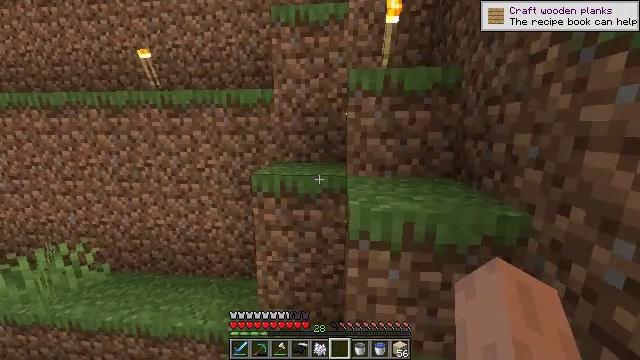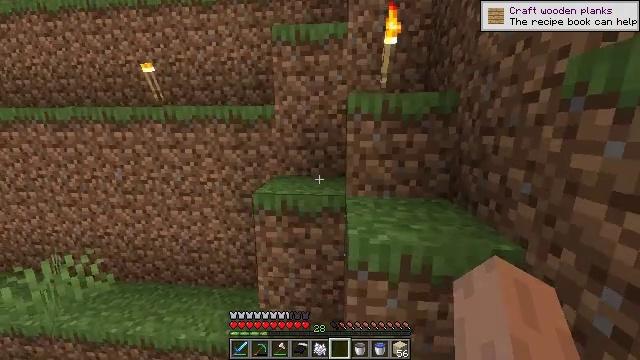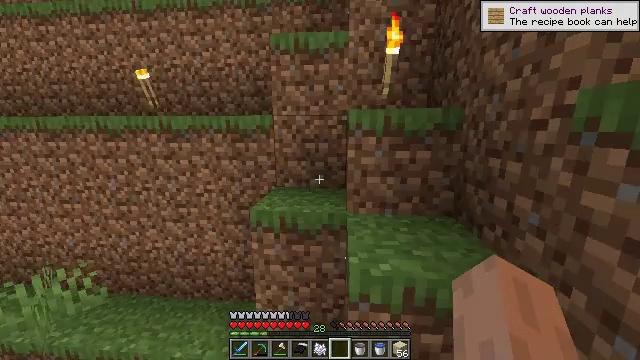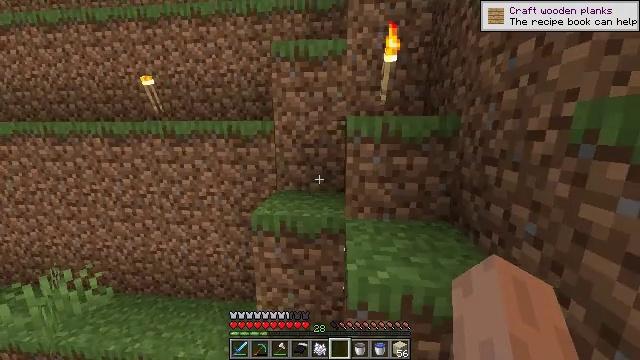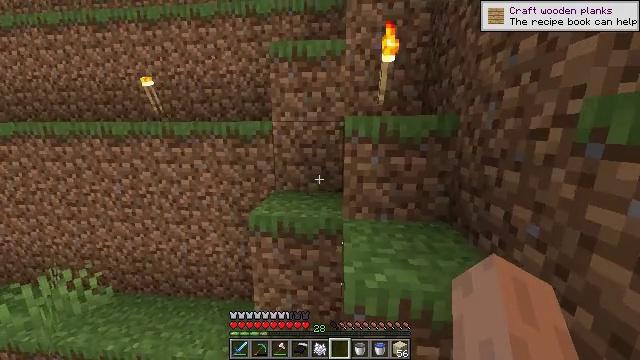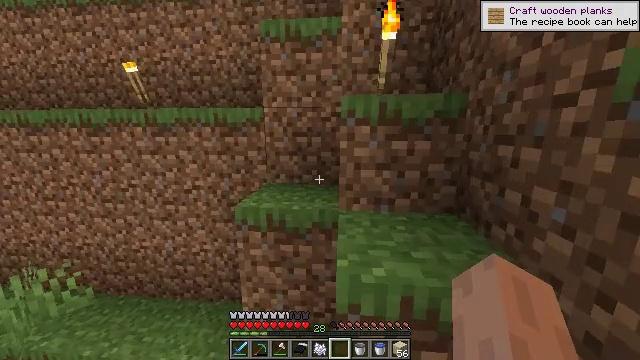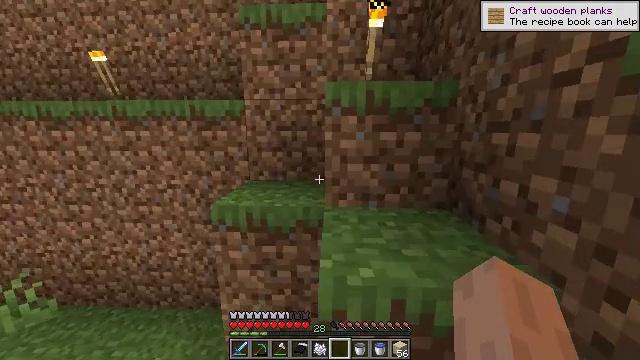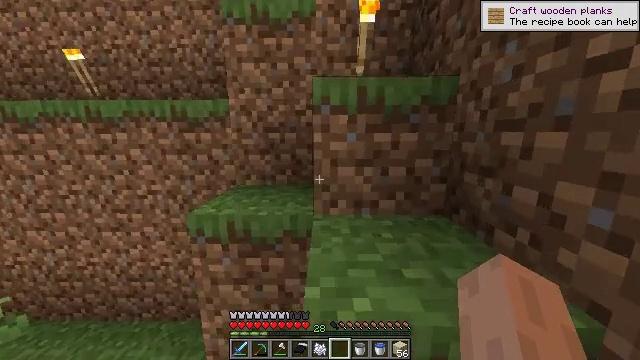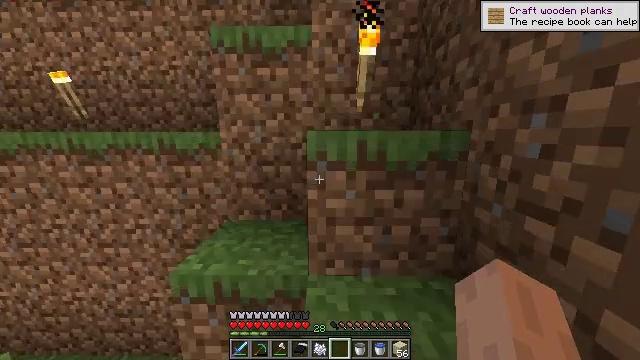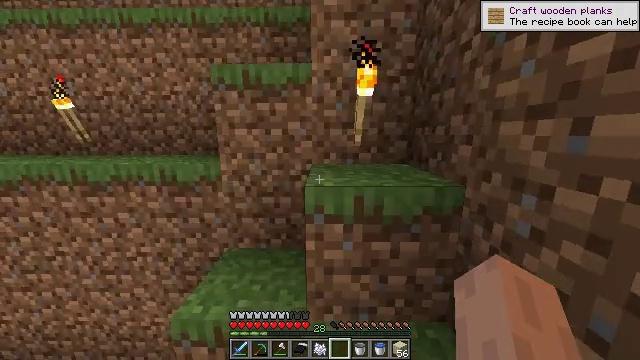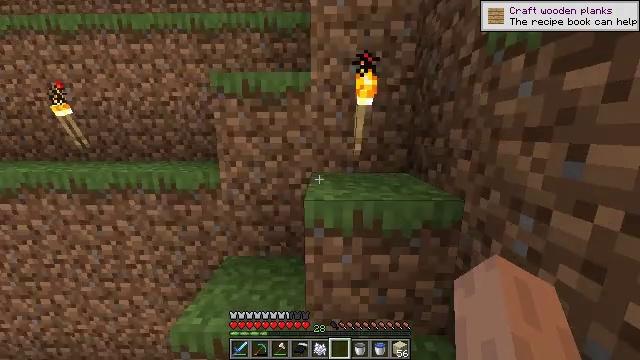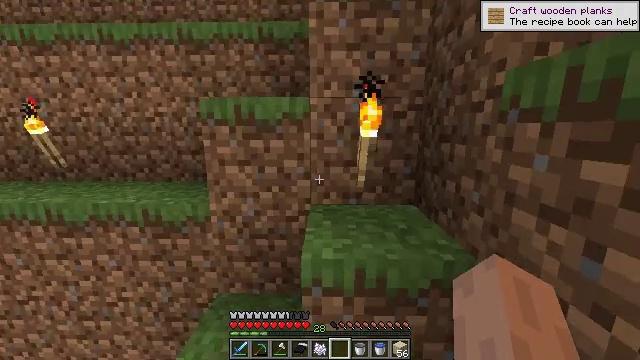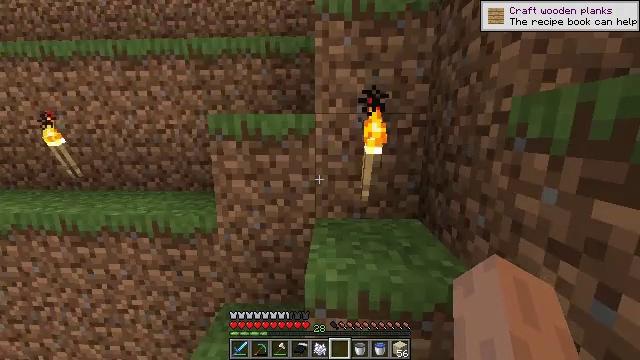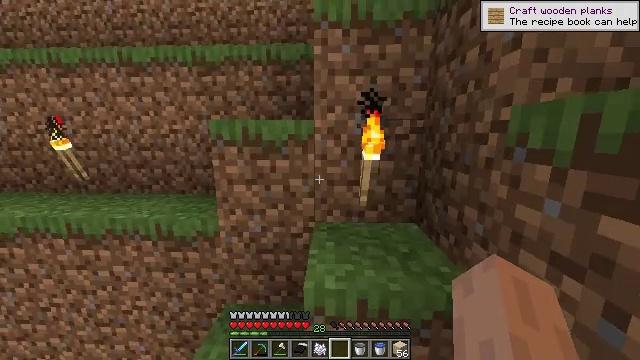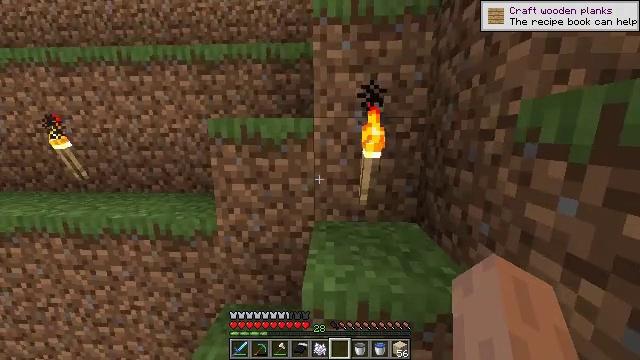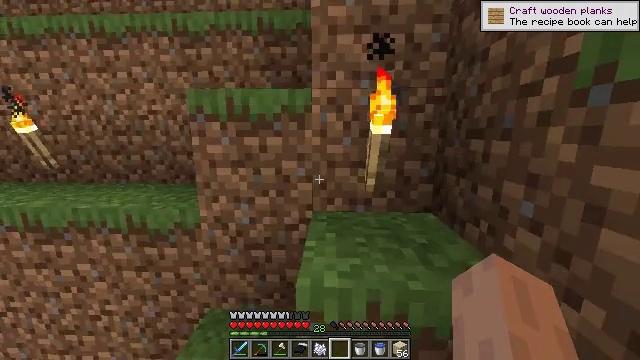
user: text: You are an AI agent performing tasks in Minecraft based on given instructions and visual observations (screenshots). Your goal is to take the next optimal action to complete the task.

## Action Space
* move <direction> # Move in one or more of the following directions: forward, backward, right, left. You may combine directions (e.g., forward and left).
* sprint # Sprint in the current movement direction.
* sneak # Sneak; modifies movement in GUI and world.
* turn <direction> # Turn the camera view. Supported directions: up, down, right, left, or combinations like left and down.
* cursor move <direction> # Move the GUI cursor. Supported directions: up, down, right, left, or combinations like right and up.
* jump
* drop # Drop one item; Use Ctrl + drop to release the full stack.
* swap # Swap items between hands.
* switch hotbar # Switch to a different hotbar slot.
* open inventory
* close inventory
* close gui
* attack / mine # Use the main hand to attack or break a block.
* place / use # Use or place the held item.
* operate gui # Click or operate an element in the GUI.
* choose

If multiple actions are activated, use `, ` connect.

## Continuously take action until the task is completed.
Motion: motion action
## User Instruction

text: Drop a bone meal.
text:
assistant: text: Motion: move forward, sprint, jump
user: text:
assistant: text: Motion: move forward, sprint, jump
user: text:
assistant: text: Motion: move forward and move right, sprint, jump
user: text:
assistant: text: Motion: move forward and move right, sprint, jump
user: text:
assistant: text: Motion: move forward and move right, sprint, jump
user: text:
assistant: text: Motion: move forward, sprint, turn right, jump
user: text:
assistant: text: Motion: move forward, sprint, turn right, jump
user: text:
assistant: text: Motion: move forward, sprint, jump
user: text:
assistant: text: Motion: move forward, sprint, jump
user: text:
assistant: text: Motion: move forward, sprint, jump
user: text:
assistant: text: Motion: move forward, sprint, jump
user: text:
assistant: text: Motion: move forward, sprint, turn left, jump
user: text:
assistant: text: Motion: move forward, sprint, jump
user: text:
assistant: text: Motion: move forward, sprint, jump
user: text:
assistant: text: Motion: move forward, sprint, jump
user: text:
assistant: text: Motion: move forward, sprint, jump
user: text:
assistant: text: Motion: move forward, sprint, jump
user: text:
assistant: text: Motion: move forward, sprint, jump
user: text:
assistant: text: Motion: move forward, sprint, jump
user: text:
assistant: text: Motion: move forward, sprint
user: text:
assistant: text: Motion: move forward, sprint
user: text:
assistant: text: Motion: move forward, sprint
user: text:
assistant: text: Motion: move forward, sprint
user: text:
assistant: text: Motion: move forward and move left, sprint
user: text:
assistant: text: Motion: move forward and move left, sprint
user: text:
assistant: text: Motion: move forward and move left, sprint
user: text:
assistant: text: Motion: move forward and move left, sprint
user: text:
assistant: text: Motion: move forward and move left, sprint, jump
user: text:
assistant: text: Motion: move forward and move left, sprint, jump
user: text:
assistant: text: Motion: move forward and move left, sprint, jump